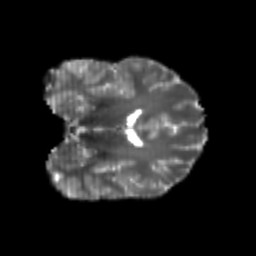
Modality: T2w
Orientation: coronal
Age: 20
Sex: male
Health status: healthy
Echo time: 0.074 s